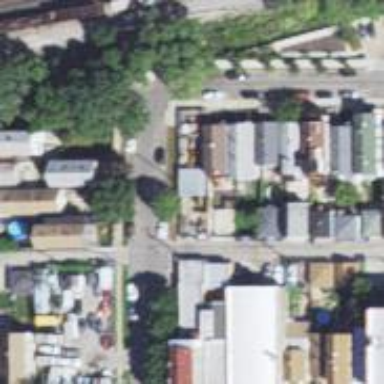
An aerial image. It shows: Alleyway designated as service road.